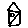
Label: house